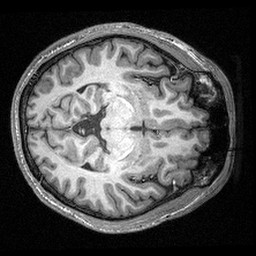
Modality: T1w
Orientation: axial
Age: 22
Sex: male
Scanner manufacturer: siemens
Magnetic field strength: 3 T
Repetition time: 2.53 s
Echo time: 0.00309 s